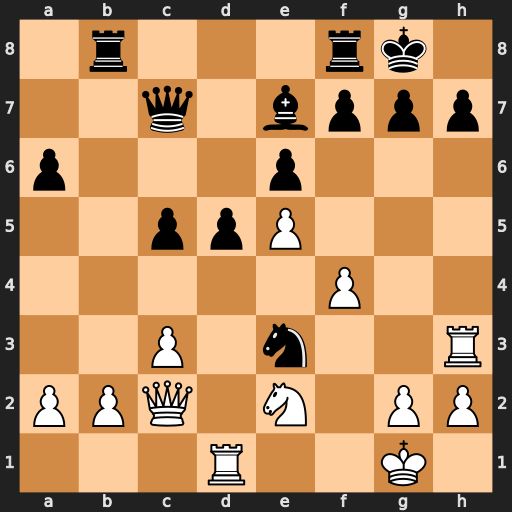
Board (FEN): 1r3rk1/2q1bppp/p3p3/2ppP3/5P2/2P1n2R/PPQ1N1PP/3R2K1
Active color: w
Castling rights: -
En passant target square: -
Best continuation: Qxh7#